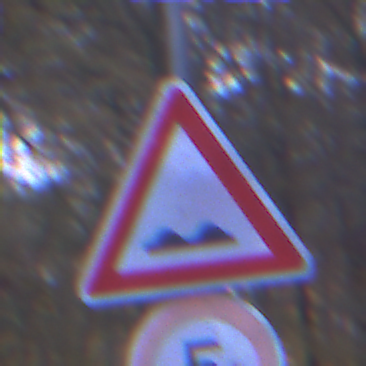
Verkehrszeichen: UnebeneFahrbahn
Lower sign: Geschwindigkeit5
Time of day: Night
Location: Outdoor (Suburban)
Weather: PartlyCloudy
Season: NotSpecified
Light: Artificial